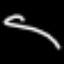
Label: square